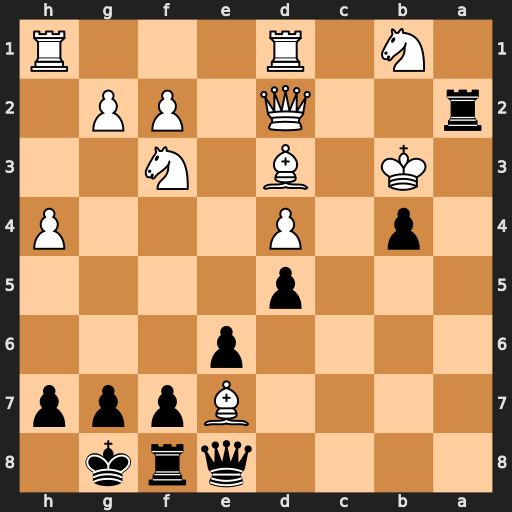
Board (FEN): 4qrk1/4Bppp/4p3/3p4/1p1P3P/1K1B1N2/r2Q1PP1/1N1R3R
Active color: b
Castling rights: -
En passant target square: -
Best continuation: Qa4#